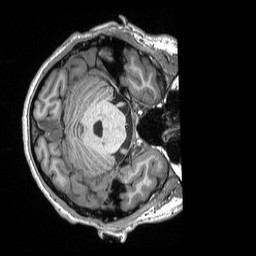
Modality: T1w
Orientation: axial
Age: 25
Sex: male
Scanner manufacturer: siemens
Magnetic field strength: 3 T
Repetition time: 2.3 s
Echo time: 0.00298 s